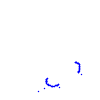
Particle: kaon